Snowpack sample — Buffalo Mountain, Silverthorne, Colorado, USA (2/22/26, 2:02 PM MST)
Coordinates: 39.622, -106.113
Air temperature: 33 °F
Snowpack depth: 63 cm
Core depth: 40 cm
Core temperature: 26.6 °F
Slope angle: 11°, slope face: 116°
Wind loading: low
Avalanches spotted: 0
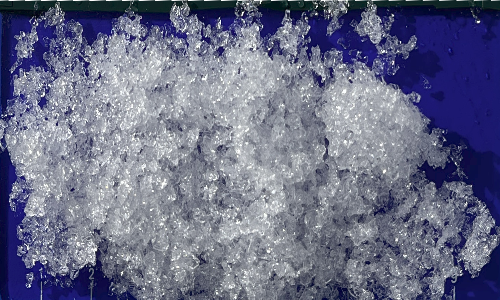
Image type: core
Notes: In a firebreak similar to site 1, minimal wind loading with no spotted avalanches (not many faces in view though)